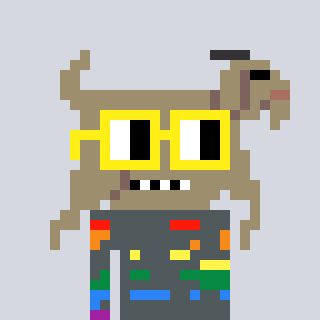
a pixel art character with square yellow glasses, a goat-shaped head and a yellow-colored body on a cool background